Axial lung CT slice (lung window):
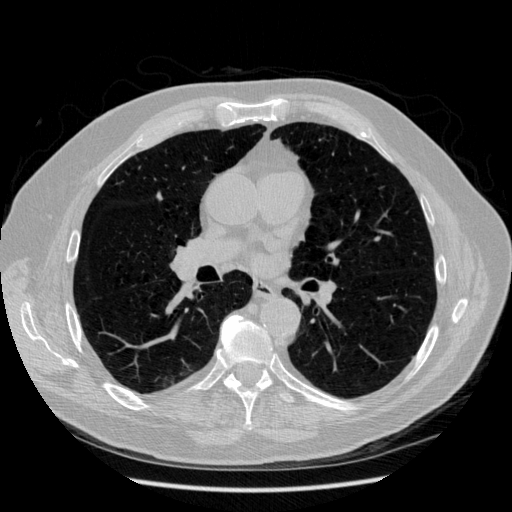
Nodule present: no